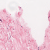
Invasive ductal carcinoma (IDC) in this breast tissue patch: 0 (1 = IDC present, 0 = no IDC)